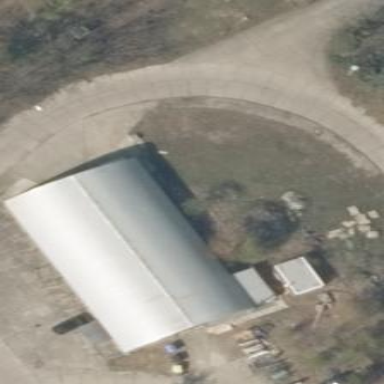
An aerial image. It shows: Shed building.